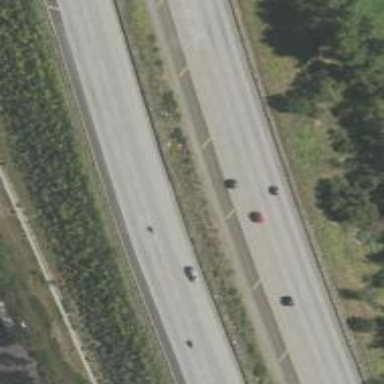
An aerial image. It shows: View of motorway.